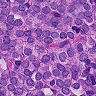
Metastatic tissue present: yes